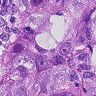
Metastatic tissue present: yes